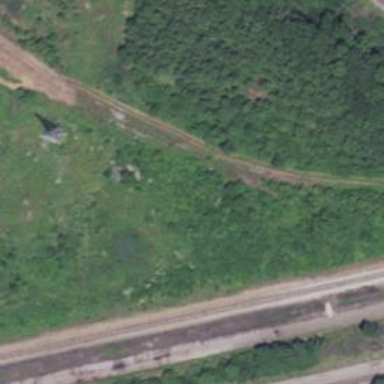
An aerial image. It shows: Abandoned railway spur.